Field crop: tomato
Growth stage: 1
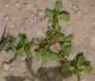
Species: portulaca